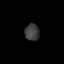
Tissue: prostate
Cell type: T cells
Senescence score: 0.2709
Nuclear area (px): 238
Mean DAPI intensity: 61.668